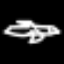
Label: airplane